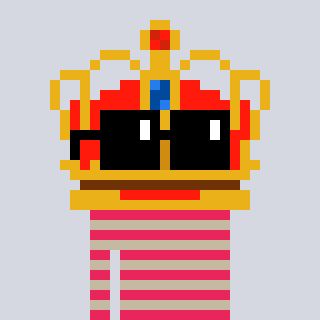
a pixel art character with square black sunglasses, a crown-shaped head and a bege-colored body on a cool background